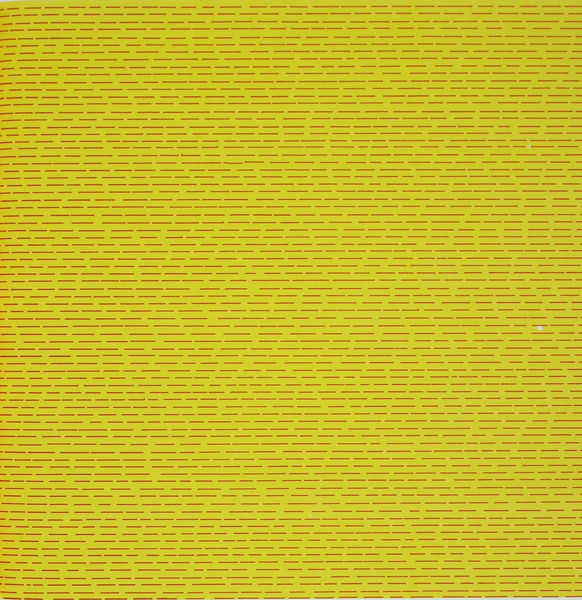
Titel: Yellow and Red Broken Lines on Yellow and Red, Part 1
Künstler: Sol Lewitt
Schlagwörter: gelb, ocker, braun, hell, orange, schwarz, rot, muster, stoff, papier, moderne, fläche, modern, grafik, graphik, monochrom, linien, gerade, striche, linie, parallel, druck, schraffur, strich, intensiv, struktur, op art, quadrat, raster, organge, regelmäßigkeit, ist da ein weißer punkt, kein fehler im system, linierung